Question:
The menu is what I want, when mouse over the left, the right should changes but doesn't.
Here is my simplified viewmodel:
'''
var currentSelectIndex = 0;
var AppModel = {
CurrentIndex: ko.observable(currentSelectedIndex),
OnMouseOver: function (data, event) {
// change currentIndex or currentSelectedIndex here
// CurrentSubCategory didn't updated
},
CurrentSubCategory: ko.computed({
read: function() {
return AppModel.Menu[AppModel.CurrentIndex()].subcategory;
},
deferEvaluation: true
}),
Menu: [
{
subcategory: [
{ name: '1', id: 50000436 },
{ name: '2', id: 50010402 },
{ name: '3', id: 50010159 }
],
}
};
'''
And my html:
'''
<div class="categories" id="categories">
<div class="first-category" id="first-category">
<ul data-bind="foreach:Menu">
<li data-bind="text:name,attr:{id:id,class:className},event{ mouseover: $root.myfunction}"></li>
</ul>
</div>
<div class="sub-category" id="sub-category">
<ul data-bind="foreach:CurrentSubCategory()">
<li><a data-bind="text:name,attr:{href:getListUrl(id)}"></a></li>
</ul>
<div class="clear">
</div>
</div>
<div class="clear">
</div>
</div>
'''
Sorry, can't post images due to less than 10 reputation.
Thanks for any help!
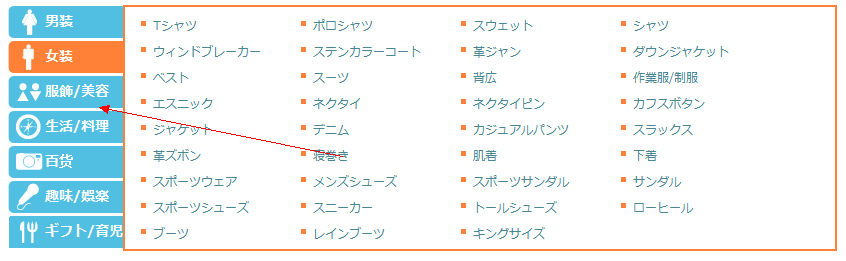
Answer: There were several syntax errors in your code which I imagine are a result of your making it simpler to post.
I have posted a working jsFiddle here: <URL>
I changed Menu to be an observable array only because knockout provides the helper method .indexOf to make it easier to get the index of the menu from the mouseover. Other than that there was no problem with the computed. I imagine there is some other syntactical error in your actual code.